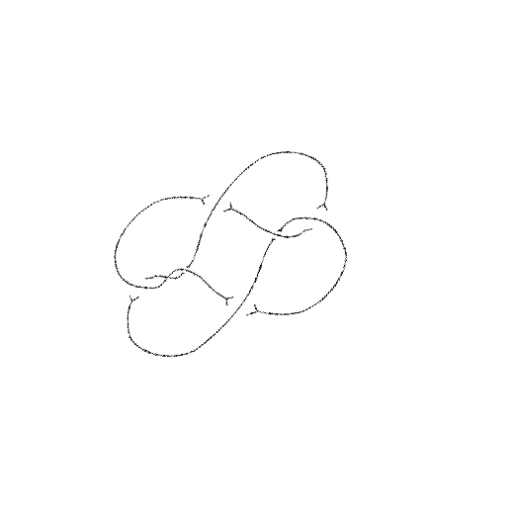
Crossing number: 7